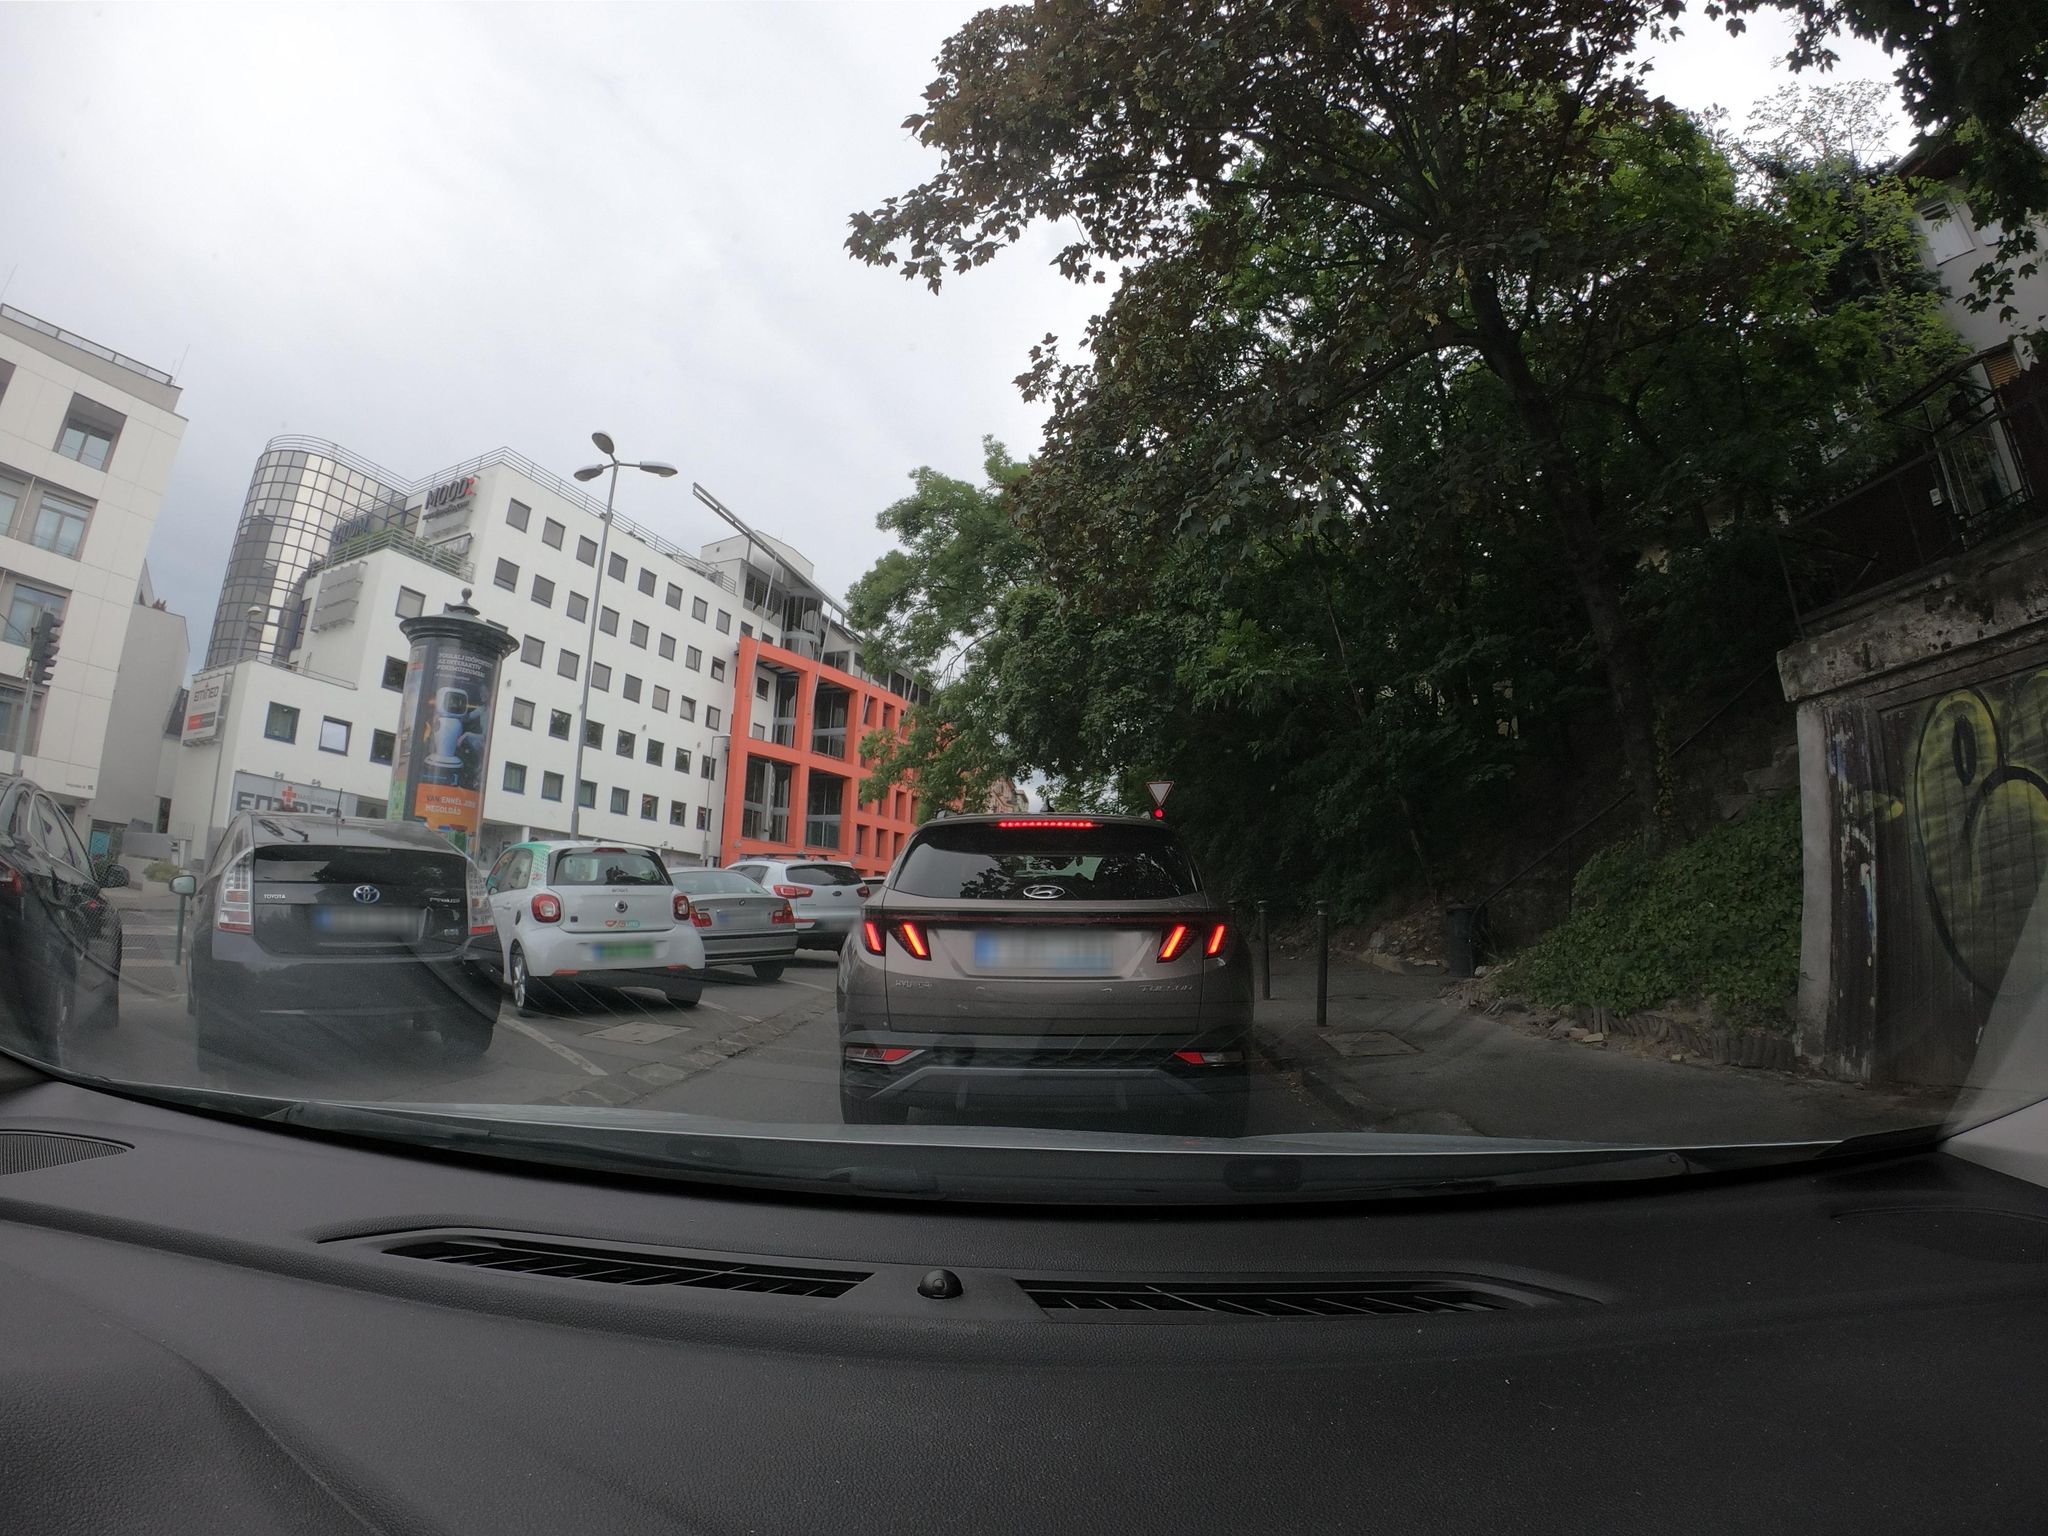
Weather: cloudy
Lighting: day
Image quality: good
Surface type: driving surface
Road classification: footway
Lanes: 1
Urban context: urban centre
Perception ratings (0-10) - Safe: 2.98, Lively: 7.38, Beautiful: 1.55, Boring: 0.46, Depressing: 2.87, Wealthy: 4.43